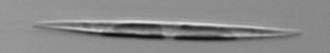
Label: pennate_Pseudo-nitzschia